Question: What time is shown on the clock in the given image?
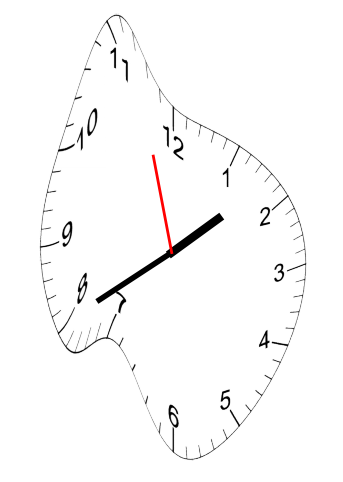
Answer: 01:39:57